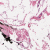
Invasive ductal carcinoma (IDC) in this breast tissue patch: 0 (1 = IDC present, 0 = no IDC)